高三 · 算术
\%$, 试解答下列问题,

(1) 写出该城市经过 $x$ 年后的人口总数关于 $x$ 的函数关系式;

(2) 用程序流程图表示计算 10 年以后该城市人口总数的算法;

（3）用程序流程图表示如下算法: 计算大约多少年以后该城市人口将达到 120 万人.
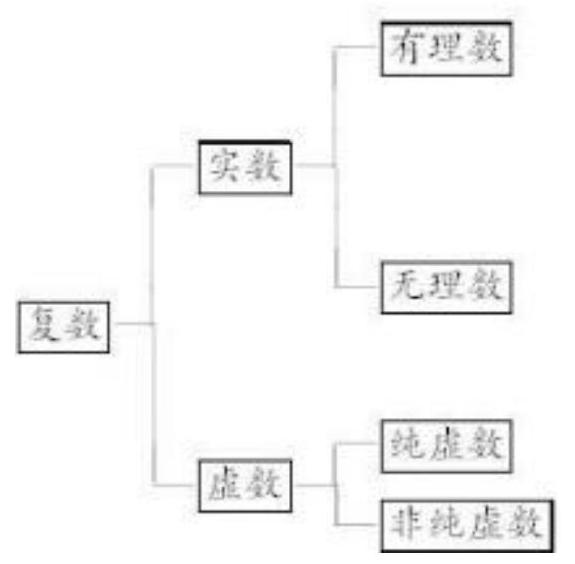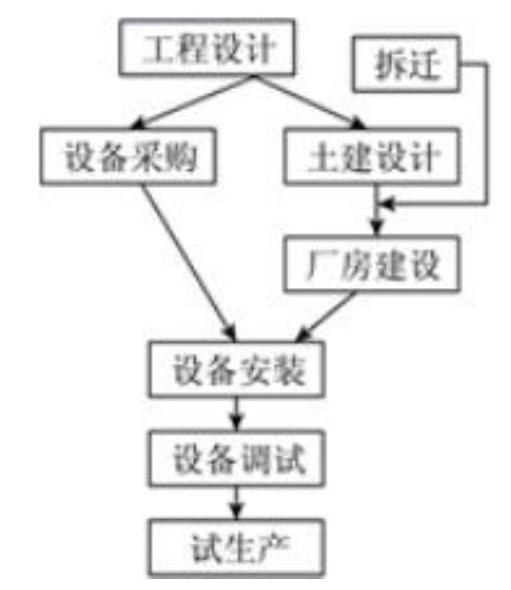
答案: A
解析: 结构图如下:

故选 A.

2. 答案：C

【解析】流程线的作用就是连结程序框图, 实现一个算法的步骤到另一个算法的步骤的连接.

$\therefore$ 一个算法的步骤到另一个算法的步骤的连接用流程线连接, 故选 C.

3. 答案：B

【解析】由结构图的特征可知，“环”形结构具有表达逻辑先后关系的功能，故选 B.

4. 答案：B

【解析】根据题意, 观察流程图,

可知报销办公用品的经费, 流程走右边的分支,

需要采购整理票据并签字、后勤部门审核签字、财务总监审核签字、总经理审核签字共四道签字过程，

所以需要签字的次数为 4 次, 故选 B.

5. 答案：B

【解析】根据结构图得：“古典概型”的“上位”要素为“随机事件”，本题选 B.

6. 答案：D

【解析】方案 A. 立项一派出调研人员先后赴广州、北京、上海调研, 待调研人员回来后决定生产数量;方案 B. 立项一派出调研人员先齐头并进赴广州、北京调研, 结束再赴上海调研, 待调研人员回来后决定生产数量;

方案 C. 立项 $\rightarrow$ 派出调研人员先赴上海调研, 结束后再齐头并进赴广州、北京调研, 待调研人员回来后决定生产数量;

方案 D．立项 $\rightarrow$ 派出调研人员齐头并进赴三地搞调研，以便提早结束调研，尽早投产，通过四种方案的比较, 方案 D 更为可取, 故选 D

7. 答案：A

【解析】组装工序可以通过三个方案分别完成：

$$
\begin{aligned}
& A \rightarrow B \rightarrow E \rightarrow F \rightarrow G, \text { 需要 } 2+4+4+2=12 \text { (小时); } \\
& A \rightarrow E \rightarrow F \rightarrow G, \text { 需要 } 5+4+2=11 \text { (小时); } \\
& A \rightarrow C \rightarrow D \rightarrow F \rightarrow G, \text { 需要 } 3+4+4+2=13 \text { (小时), }
\end{aligned}
$$

因此组装该产品所需要的最短时间是 11 小时, 故选 A.

8. 答案：A

【解析】 $A_{1}=76, i=1, i \leq 16$ 成立, $A_{1} \geq 90$ 不成立, $i=1+1=2$; $A_{2}=79, i=2, i \leq 16$ 成立, $A_{2} \geq 90$ 不成立, $i=2+1=3$;

L;

$A_{7}=92, i=7, i \leq 16$ 成立, $A_{7} \geq 90$ 成立, $n=0+1=1, i=7+1=8$

L ,

依此类推, 上述程序框图是统计成绩不低于 90 分的学生人数, 从茎叶图中可知, 不低于90 分的学生数为 10 , 故选 A.

9. 答案：A

【解析】根据学校教职成员、教师、后勤人员、理科教师、文科教师的包含关系确定结构图为 A. 选 A.

10. 答案：A

【解析】复数可分为实数与虚数, 实数可分为有理数与无理数,

故(1)(2)中分别填无理数、虚数, 故选 A.

11. 答案：D

【解析】根据题意知, 工程设计分为土建设计与设备采购两个部分;

拆迁和土建设计进行完才能进行厂房建设，

厂房建设和设备采购进行完才能进行设备安装,

进行设备调试, 最后才能进行试生产;

所以，上述过程的工序流程图是设备采购 $\rightarrow$ 土建设计 $\rightarrow$ 厂房建设 $\rightarrow$ 设备安装 $\rightarrow$ 设备调试 $\rightarrow$ 试生产.

正确的工序流程图如图所示，故选 D.

12. 答案：C

【解析】第一次循环： $S=1$, 不满足条件, $i=2$ ；

第二次循环： $S=3$ ，不满足条件， $i=3$ ；

第三次循环： $S=6$ ，不满足条件， $i=4$ ，

第四次循环： $S=10$ ，不满足条件， $i=5$ ；

第五次循环： $S=15$, 不满足条件, $i=6$ ，

第六次循环： $S=21$, 不满足条件, $i=7$

第七次循环： $S=28$ ，满足条件，输出的值为 7,

所以判断框中的条件可填写“ $S \geq 28$ ”，故选 C.

13. 答案：(3)

【解析】选项(1)中所示的图为频率分布直方图，选项(2)中所示的图为路径图，选项(3)中所示的图为流程

图，选项(4)中所示的图为结构图.

故答案为(3)

14. 答案：3

【解析】影响“计划”的要素是它的 3 个“上位要素”: 政府行为、策划部、社会需求, 故“计划”受影响的主要要素有 3 个.

故答案为 3 .

15. 答案:流程图

【解析】该图表述的是动态过程，应填“流程图”。